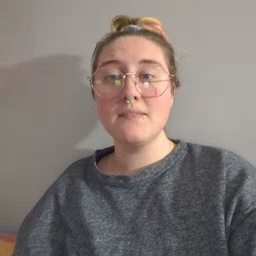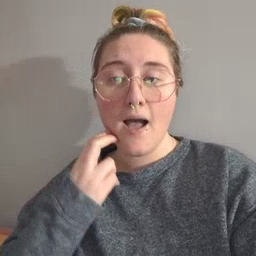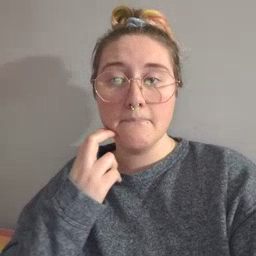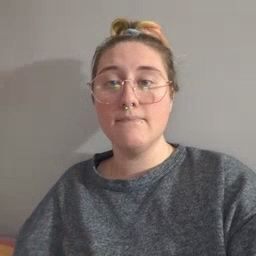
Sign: gum